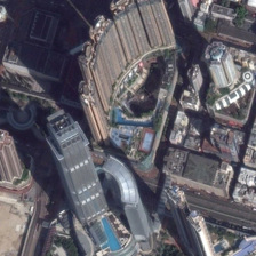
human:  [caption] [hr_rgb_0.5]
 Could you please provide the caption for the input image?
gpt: Gray and brown buildings stand out, and there are other buildings around.

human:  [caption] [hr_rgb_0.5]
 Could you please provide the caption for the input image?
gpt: Grey and brown buildings stand out and are surrounded by other buildings.

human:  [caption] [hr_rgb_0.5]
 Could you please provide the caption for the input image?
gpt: Grey and brown buildings stand out, and there are other buildings.

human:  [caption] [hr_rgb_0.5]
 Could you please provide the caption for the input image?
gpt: Grey and brown buildings protrude and there are other buildings around.

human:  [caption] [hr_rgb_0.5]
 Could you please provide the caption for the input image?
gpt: Grey and brown buildings stand out, and there are other buildings.